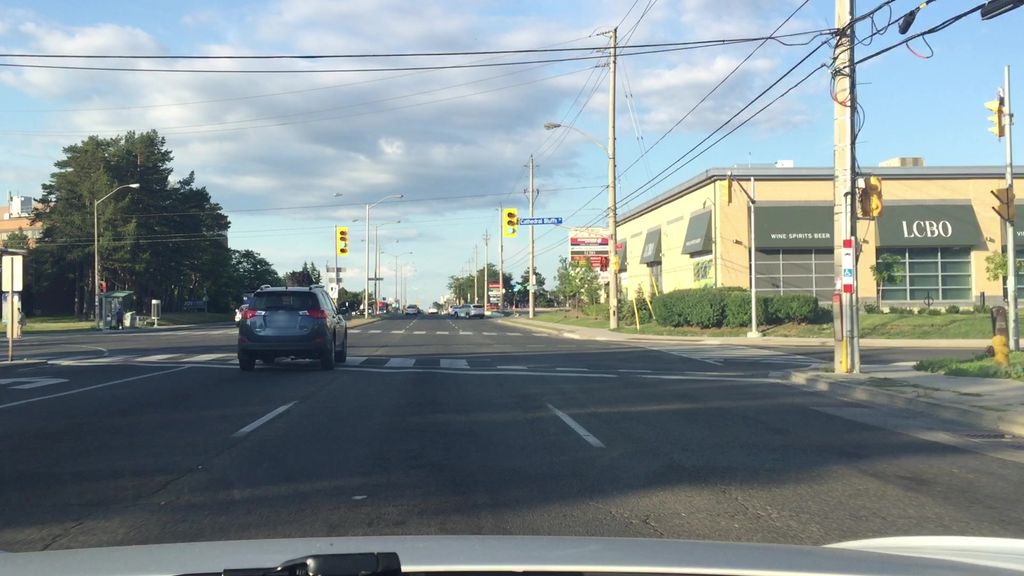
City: toronto